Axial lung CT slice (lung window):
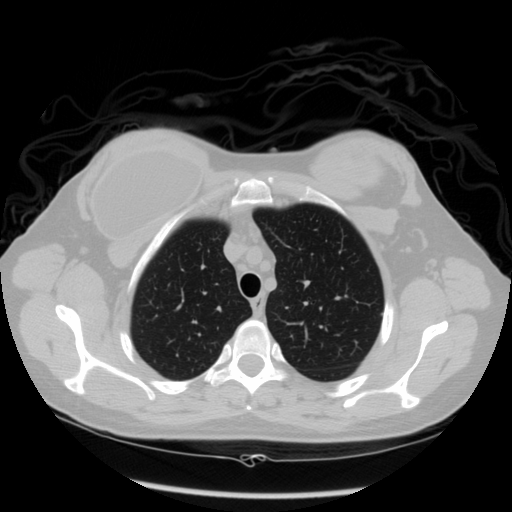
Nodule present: no